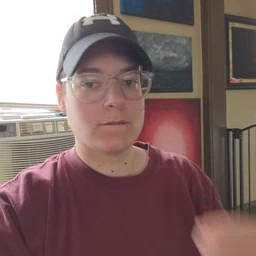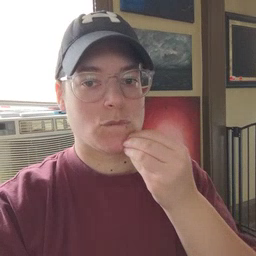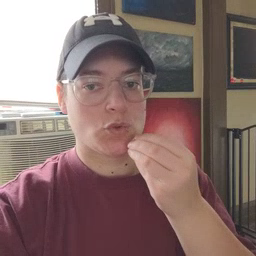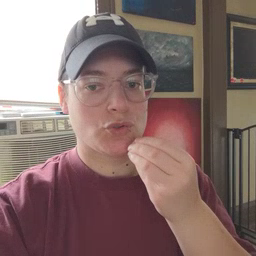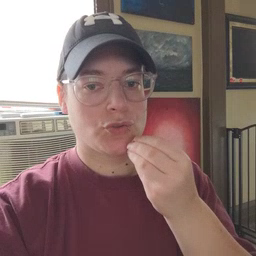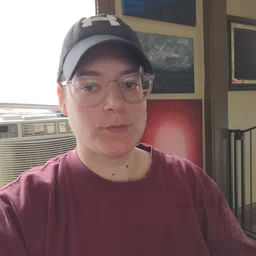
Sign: food